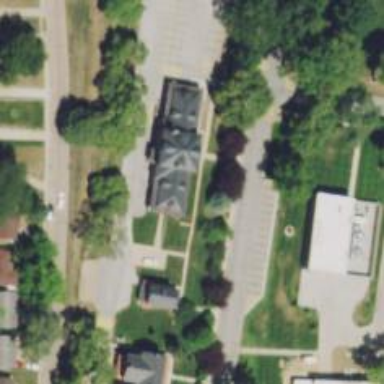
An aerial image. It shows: College building.